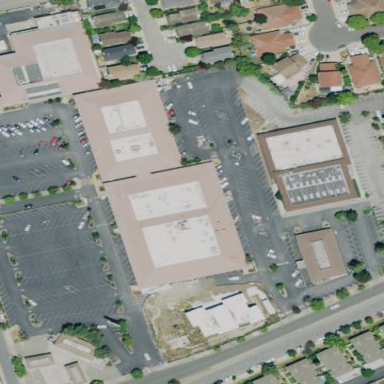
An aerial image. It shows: Retail area.